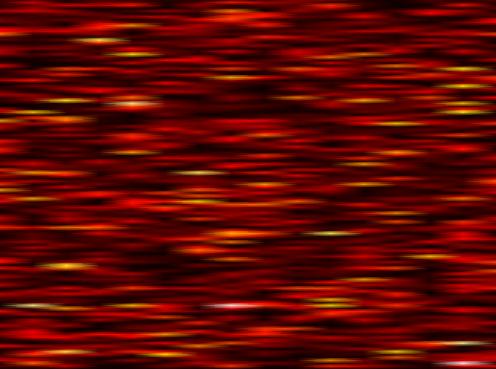
Label: FBMC